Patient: sex M, age 47
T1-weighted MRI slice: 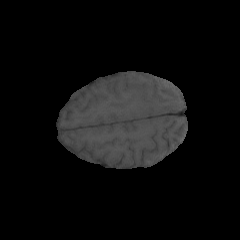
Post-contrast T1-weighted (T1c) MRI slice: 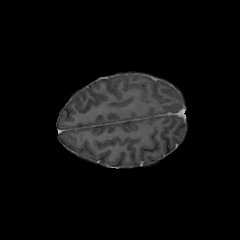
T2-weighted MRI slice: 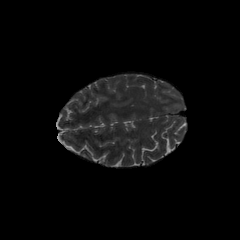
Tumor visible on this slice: yes
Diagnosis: Glioblastoma, IDH-wildtype
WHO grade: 4